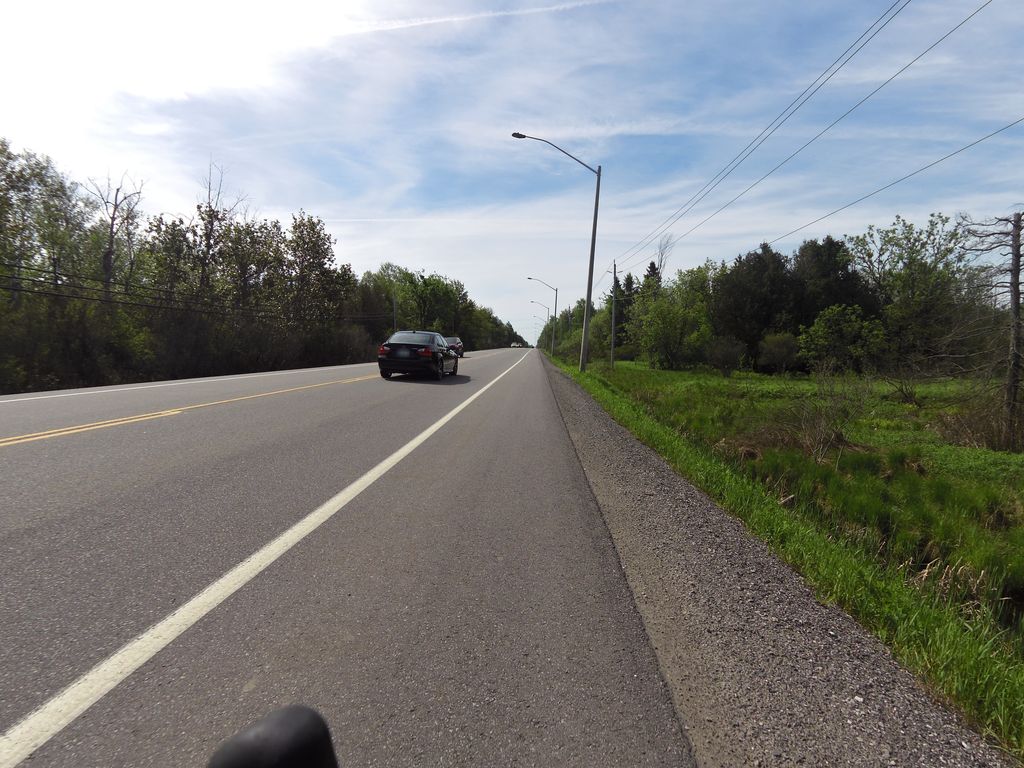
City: ottawa-gatineau